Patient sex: F
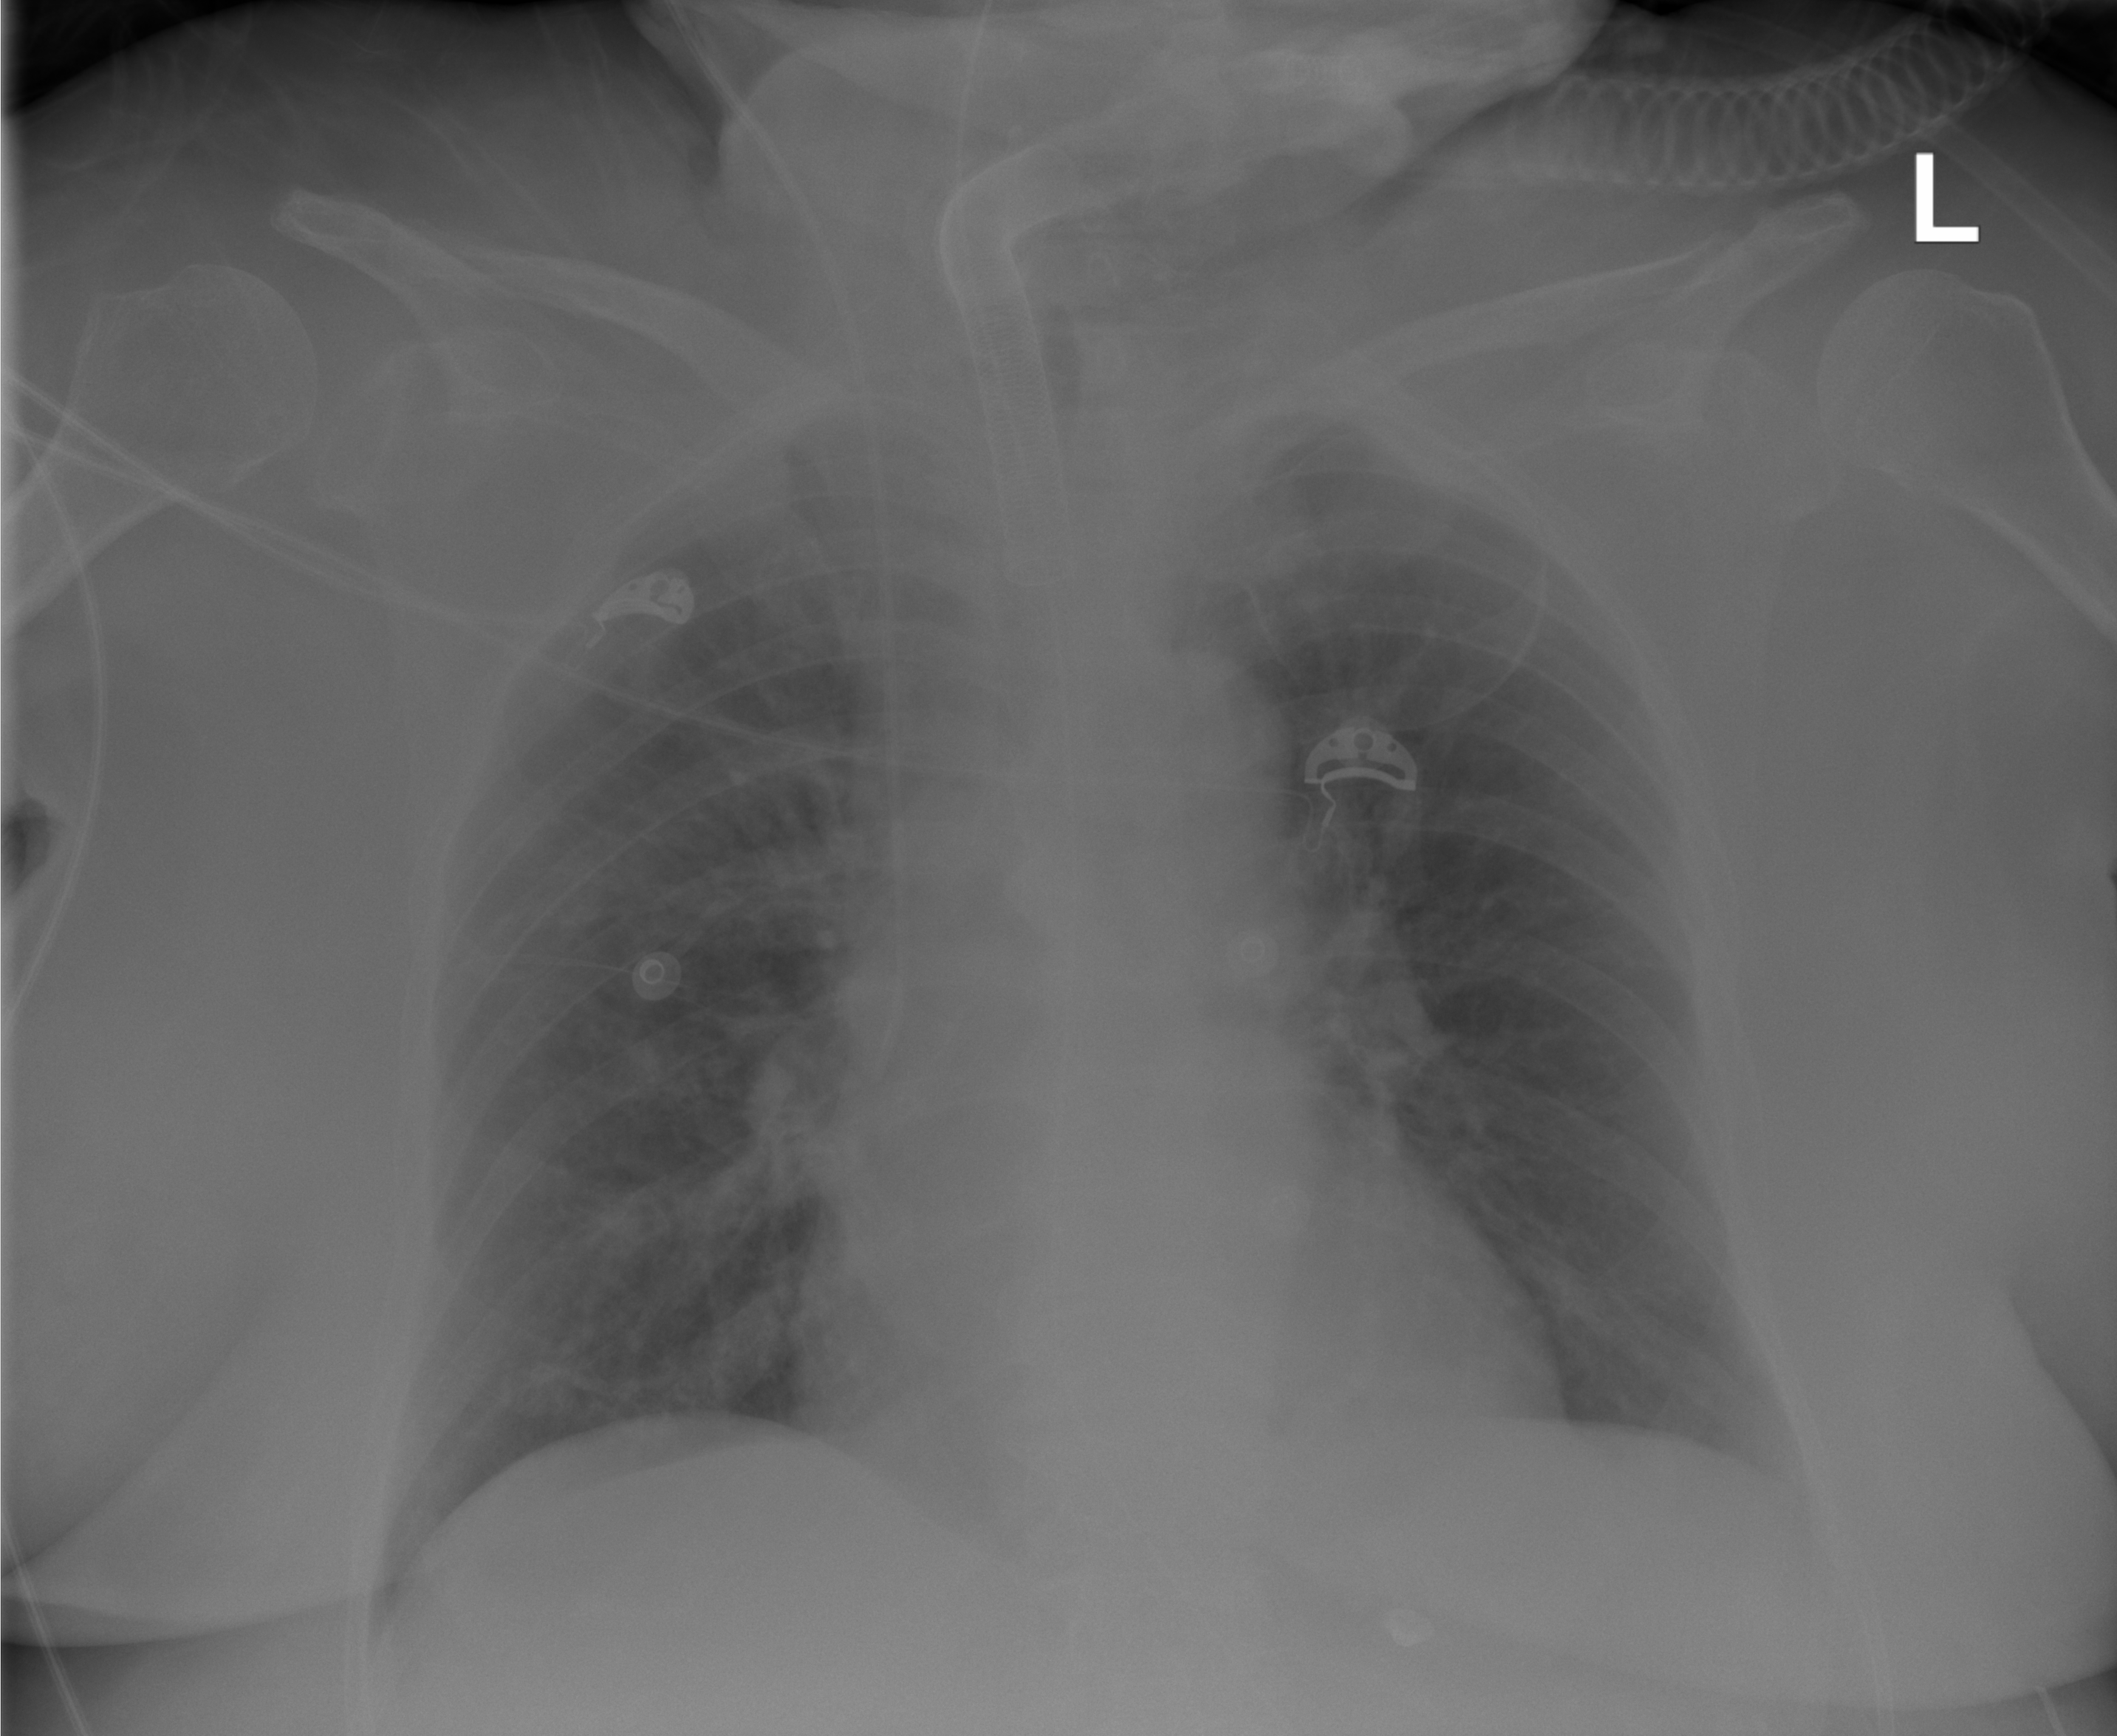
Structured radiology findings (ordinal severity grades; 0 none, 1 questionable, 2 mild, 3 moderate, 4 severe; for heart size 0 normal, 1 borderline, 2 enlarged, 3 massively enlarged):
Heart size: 0
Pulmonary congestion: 0
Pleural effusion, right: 0
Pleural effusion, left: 0
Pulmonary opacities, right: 1
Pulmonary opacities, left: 0
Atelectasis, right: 0
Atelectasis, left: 0